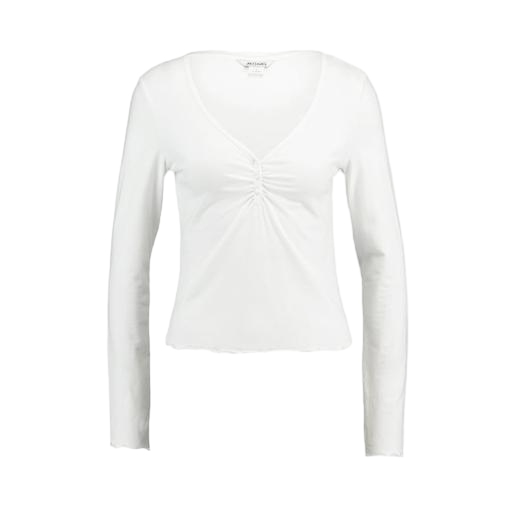
white henley long-sleeved ribbed-jersey top, white v-neck long-sleeve top, white women's long-sleeve top, white background